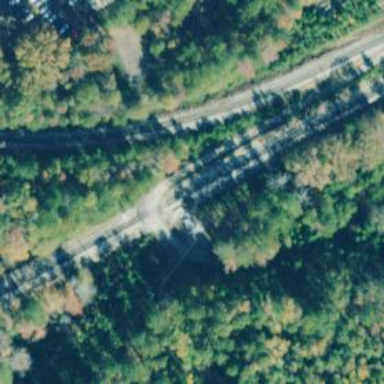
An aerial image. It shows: Level crossing along the railway.